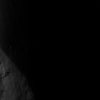
Label: not_dusty